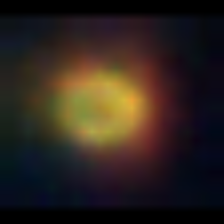
Taxon: NanoPlankton
Group: Other